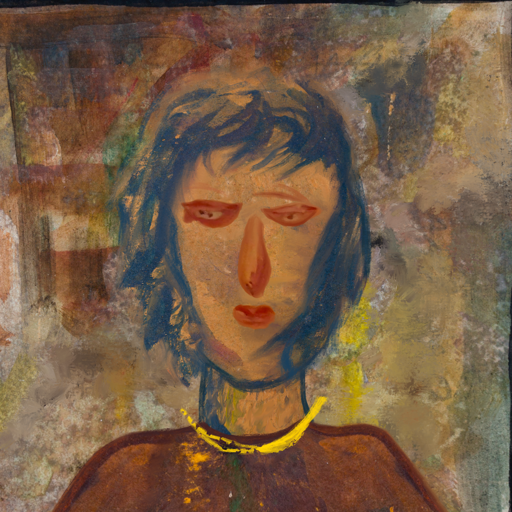
Background: Mosgoul, Head And Neck Front: In_The_Sun, Face Front: Pious_Lady, Bust: Comrade, Hair Front: InTheSun, Head Accessory: Blank, Second Necklace: Blank, Necklace: Irani_1, Baby: Blank